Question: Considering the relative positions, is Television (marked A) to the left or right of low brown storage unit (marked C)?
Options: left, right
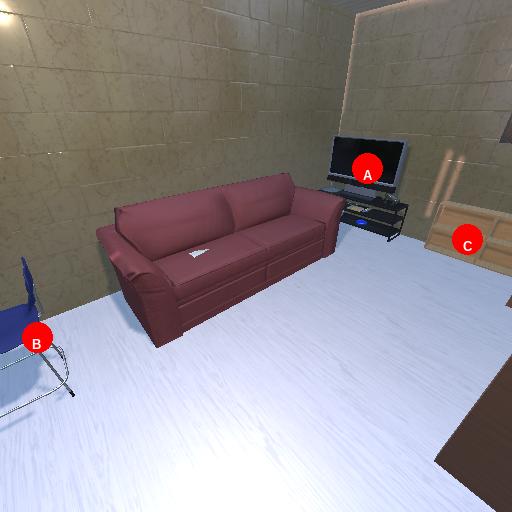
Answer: left